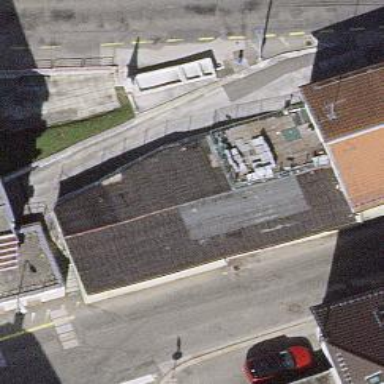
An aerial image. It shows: Nightclub.